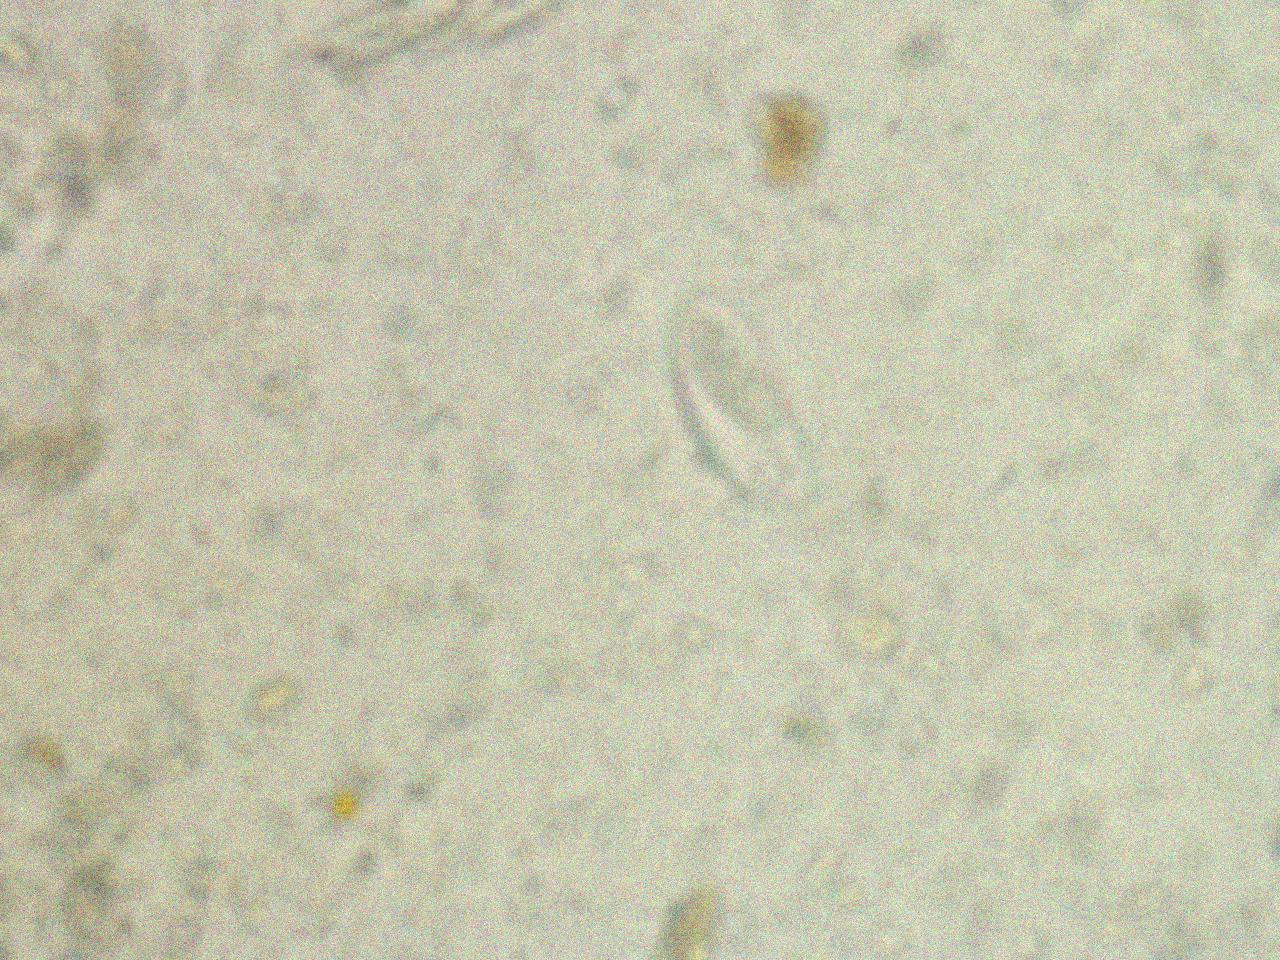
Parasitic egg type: Enterobius vermicularis